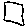
Label: square